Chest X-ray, AP view. Patient: 53 years old, sex M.
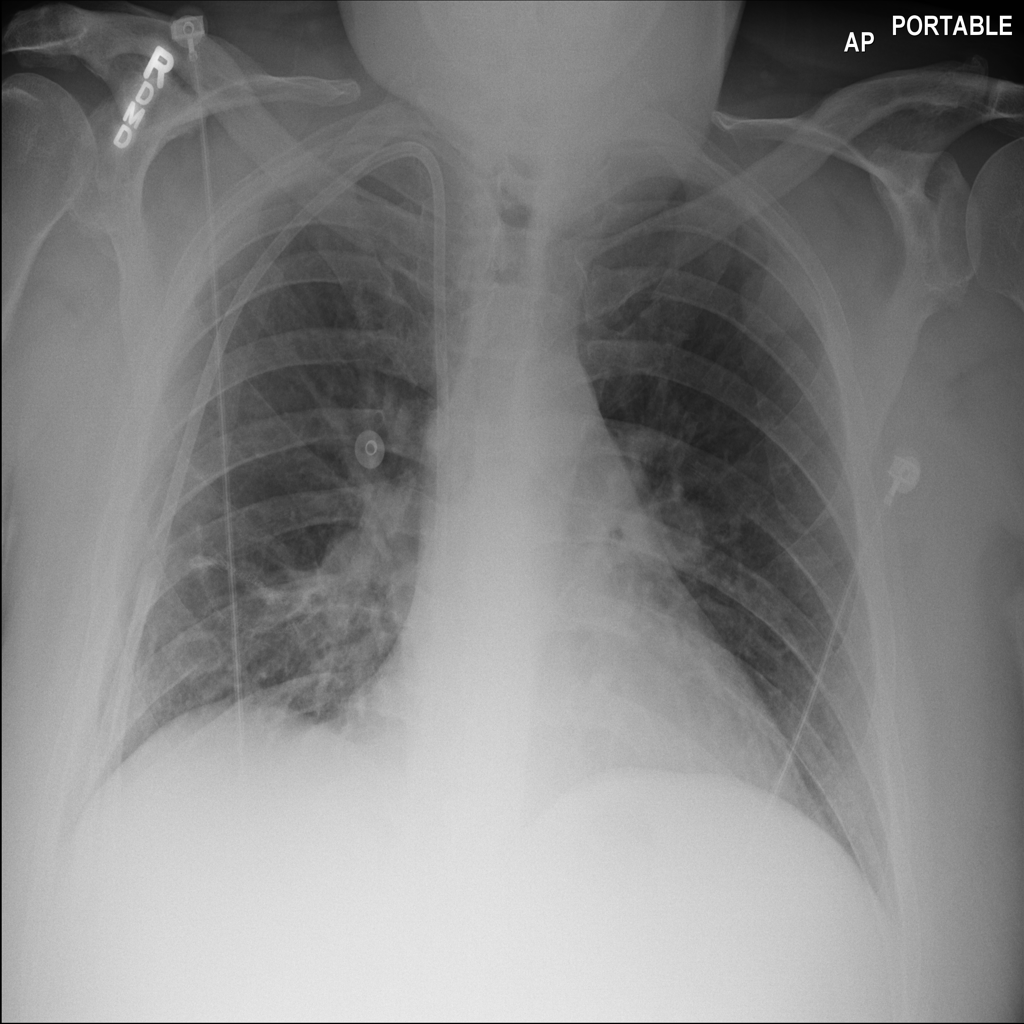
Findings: Infiltration, Nodule, Pneumonia